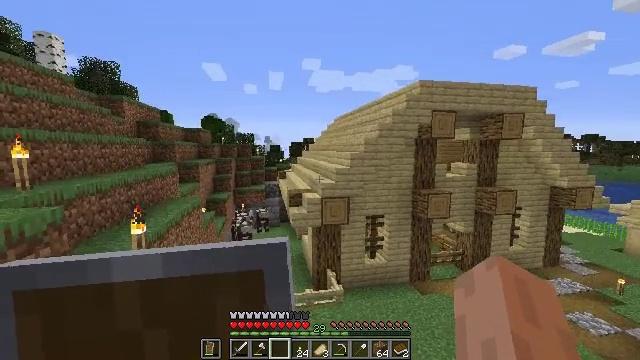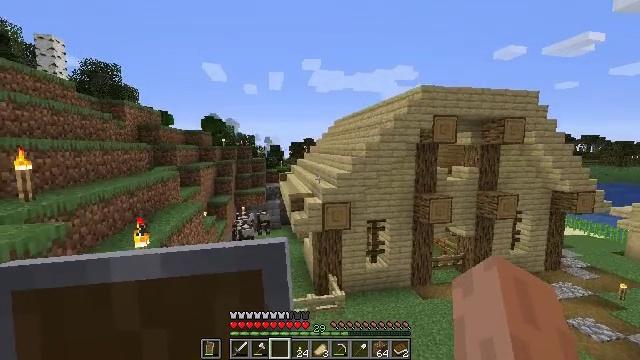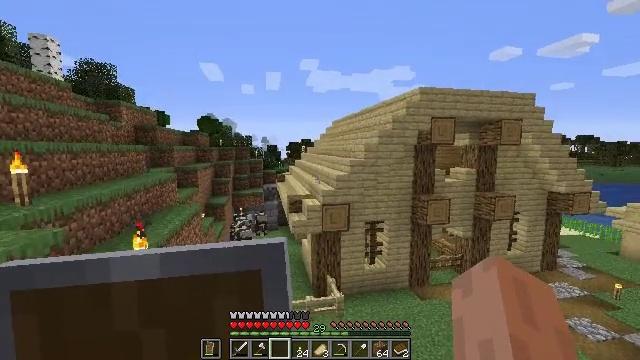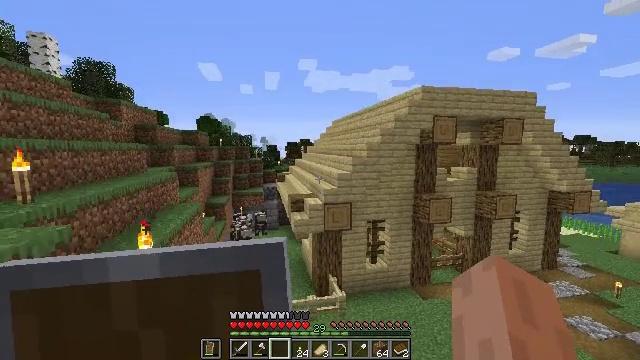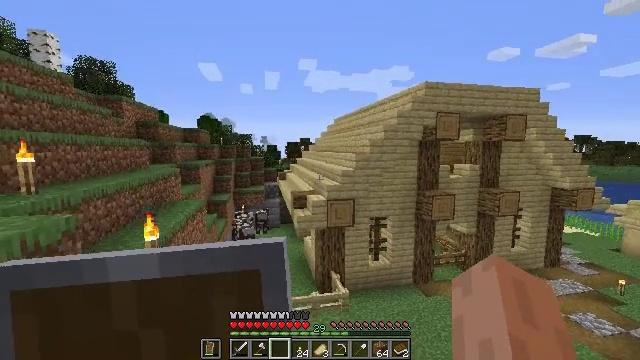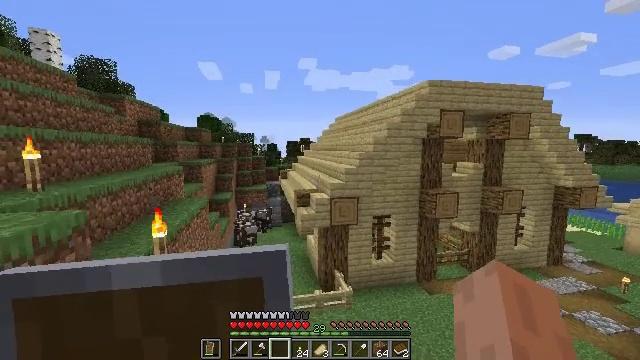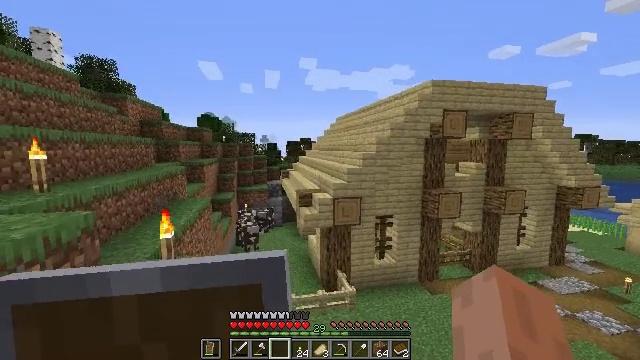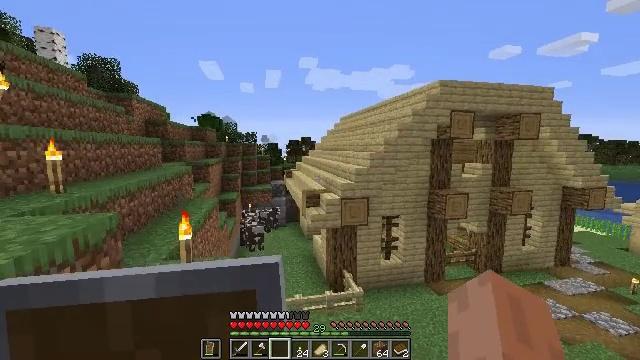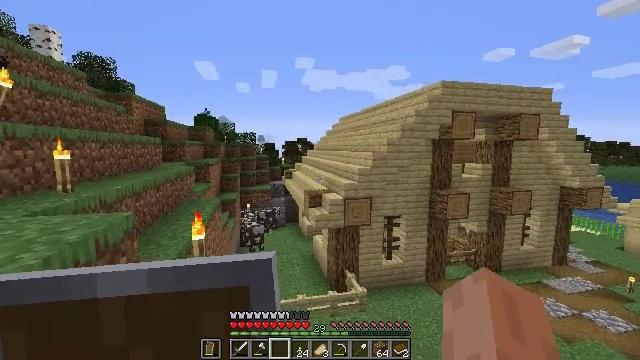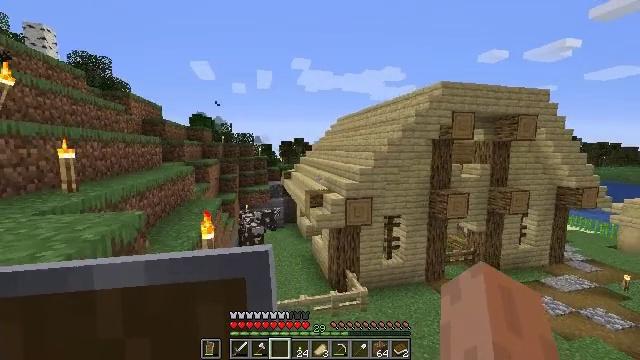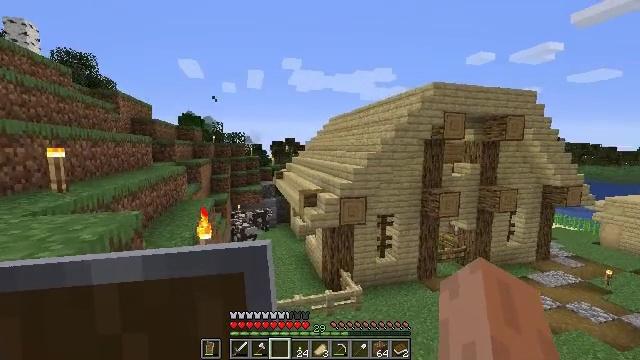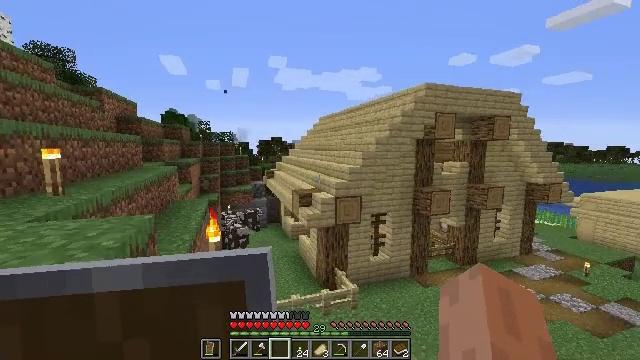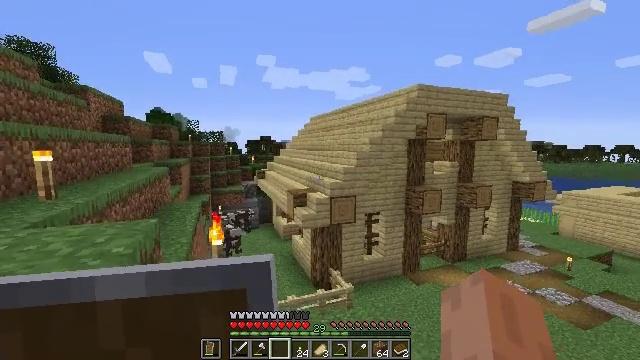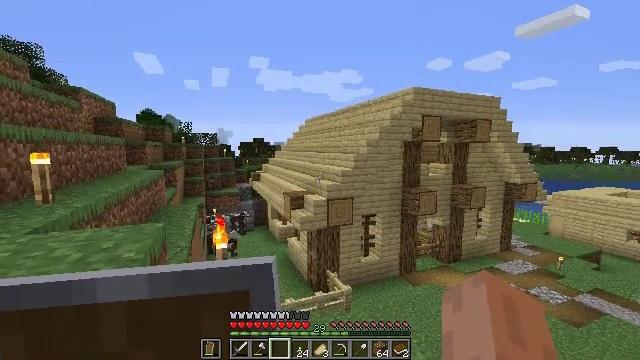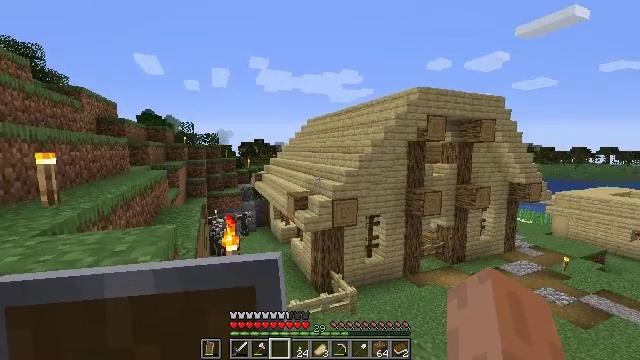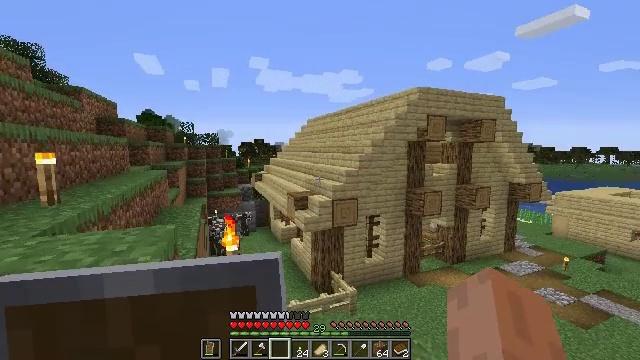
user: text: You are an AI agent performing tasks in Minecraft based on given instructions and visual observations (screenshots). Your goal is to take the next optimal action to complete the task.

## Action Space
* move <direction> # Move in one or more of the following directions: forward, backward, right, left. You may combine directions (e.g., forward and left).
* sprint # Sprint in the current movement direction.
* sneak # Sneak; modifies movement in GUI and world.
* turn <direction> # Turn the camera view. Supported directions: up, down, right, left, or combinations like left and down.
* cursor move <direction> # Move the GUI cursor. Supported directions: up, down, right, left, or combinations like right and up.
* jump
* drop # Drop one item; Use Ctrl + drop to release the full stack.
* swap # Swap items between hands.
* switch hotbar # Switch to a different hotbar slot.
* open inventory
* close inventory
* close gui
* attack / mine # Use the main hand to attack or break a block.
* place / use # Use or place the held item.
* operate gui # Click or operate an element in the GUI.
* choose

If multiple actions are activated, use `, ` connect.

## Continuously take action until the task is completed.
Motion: motion action
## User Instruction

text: Create a fishing rod with crafting materials.
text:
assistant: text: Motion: move left, jump
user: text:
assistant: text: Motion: move left, jump
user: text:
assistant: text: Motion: move left
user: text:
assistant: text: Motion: move left
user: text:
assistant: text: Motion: move left
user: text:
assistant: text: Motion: move left
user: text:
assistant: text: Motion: move left
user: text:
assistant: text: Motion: move left
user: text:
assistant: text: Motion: move left
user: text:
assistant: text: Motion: move left, turn right
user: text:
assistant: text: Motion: move left, turn right
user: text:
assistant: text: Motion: move left, turn right
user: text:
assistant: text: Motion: move left, turn right
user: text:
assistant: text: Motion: move left
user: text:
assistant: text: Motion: move left
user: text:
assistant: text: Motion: no_op
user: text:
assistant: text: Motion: no_op
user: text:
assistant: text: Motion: no_op
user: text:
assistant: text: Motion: no_op
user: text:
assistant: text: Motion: move left
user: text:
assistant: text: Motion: move left
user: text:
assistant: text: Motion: move left
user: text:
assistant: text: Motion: move left, jump
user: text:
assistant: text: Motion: move left, jump
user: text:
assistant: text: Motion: move left, jump
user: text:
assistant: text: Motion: move left, jump
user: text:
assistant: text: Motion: move left, jump
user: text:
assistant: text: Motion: move left, jump
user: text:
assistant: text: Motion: move left
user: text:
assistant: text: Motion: move left